Contrast-enhanced CT slice 69 of 95
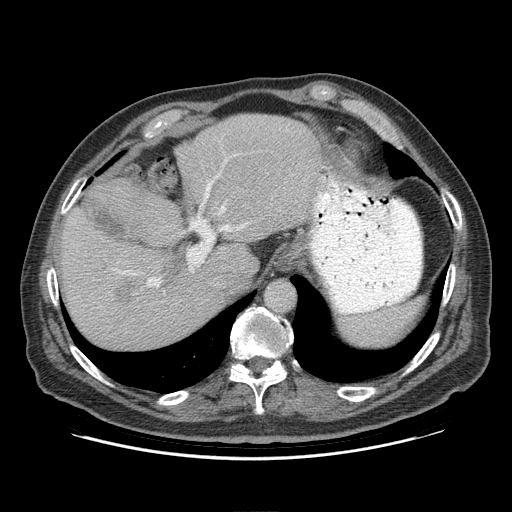
Segmented voxel counts for this case:
Liver: 696494 voxels
Tumor mass: 2585 voxels
Portal vein: 3329 voxels
Abdominal aorta: 9591 voxels